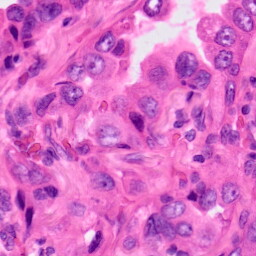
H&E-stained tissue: Lung